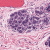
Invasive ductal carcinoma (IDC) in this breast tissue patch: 0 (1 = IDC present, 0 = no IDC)